Question: Hi I'm trying to put an arrow into a UILabel's text but it is not working. I'm trying the following code
'''
NSString *labeltext = @"";
label.text = labeltext;
'''
But that makes the app crash!

(if you go to the edit menu and go to special characters then it is the 10th rightwards arrow)
.
Thanks for your help in advance
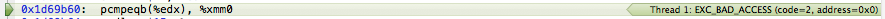
Answer: Code should be working by just writing the special character directly in the code as written in the question also
'''
label.text=@"";
'''
but in case it is not working then there are alternative ways to print the special characters in IOS, You need to use Unicode character of this sign , check out this page <URL> and after getting the code just do like as follows
'''
UniChar ucode = 0x2794;
NSString *codeString = [NSString stringWithCharacters:&ucode length:1];
[label setText:codeString];
'''
OR Just write directly like as follows
'''
label.text=@"\u2794"; // this is the unicode for right arrow
'''
in :
'''
lable.text="\u{2794}"
'''